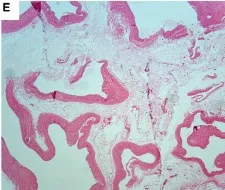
The left innominate vein aneurysm. Postoperative pathology confirmed the diagnosis of the left innominate vein aneurysm.
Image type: pathology (h&e)